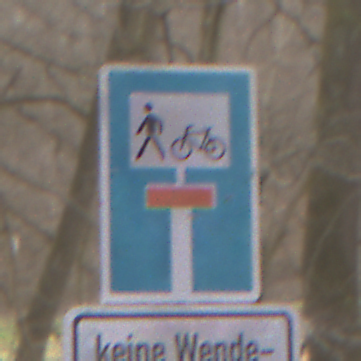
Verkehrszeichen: SackgasseRadverkehrFussgaengerDurchlaessig
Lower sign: HinweisGeaenderteVorfahrtVerkehrsfuehrungVerkehrsregelung3
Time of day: MorningAfternoon
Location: Outdoor (Nature)
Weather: Overcast
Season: Autumn
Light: Natural